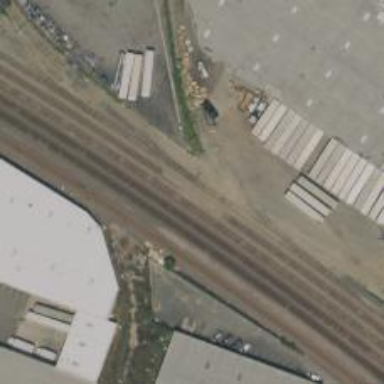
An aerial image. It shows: Railway siding with rails.